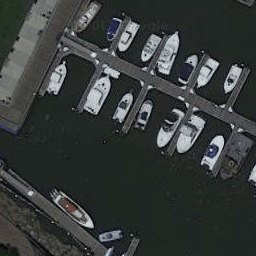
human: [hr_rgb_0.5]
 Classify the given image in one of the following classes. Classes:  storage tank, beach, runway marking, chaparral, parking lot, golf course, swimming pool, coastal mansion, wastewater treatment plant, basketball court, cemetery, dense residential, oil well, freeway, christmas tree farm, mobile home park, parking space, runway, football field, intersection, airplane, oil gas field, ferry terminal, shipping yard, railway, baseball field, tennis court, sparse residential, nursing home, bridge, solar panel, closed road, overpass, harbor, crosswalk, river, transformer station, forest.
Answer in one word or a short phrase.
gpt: harbor